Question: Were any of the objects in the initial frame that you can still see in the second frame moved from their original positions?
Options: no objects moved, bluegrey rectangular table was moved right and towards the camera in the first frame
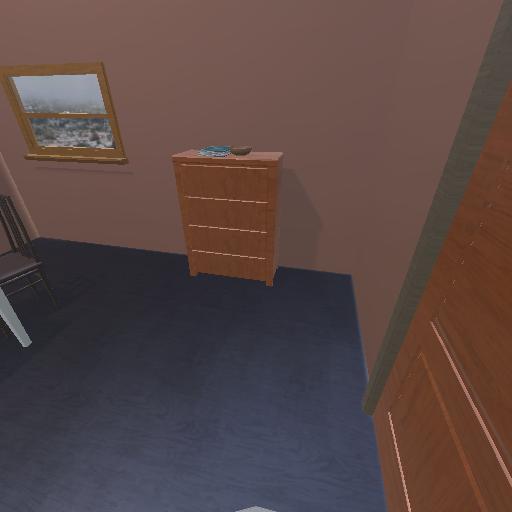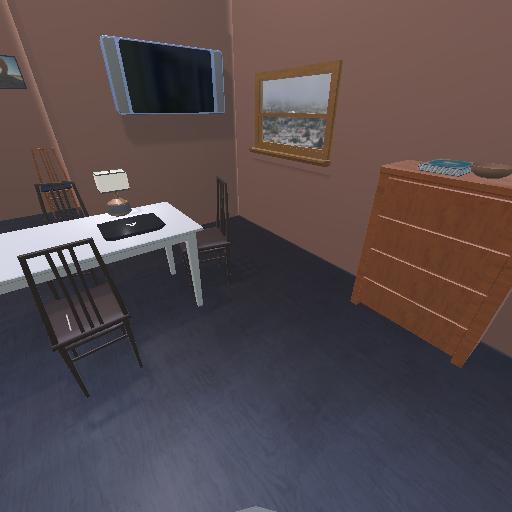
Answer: no objects moved